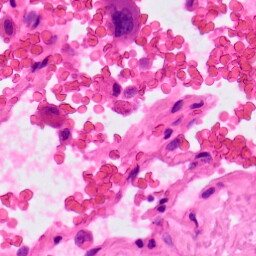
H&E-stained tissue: Lung